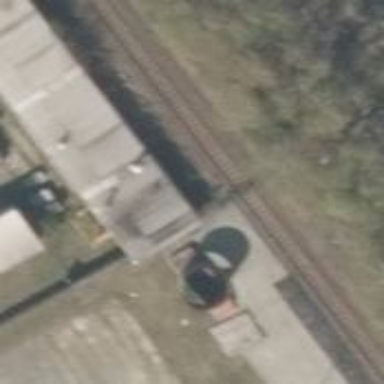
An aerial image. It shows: Signal on the railway track. It is positioned in the track.